【题型】解答题　【知识点】解析几何　【难度】medium
如图，已知椭圆 $C: \frac{x^2}{4} + \frac{y^2}{3} = 1$ 的左焦点为 $F_1$，点 $P$ 是椭圆 $C$ 上位于第一象限的点，$M$，$N$ 是 $y$ 轴上的两个动点（点 $M$ 位于 $x$ 轴上方），满足 $PM \perp FN$ 且 $M \perp F_1N$，线段 $PN$ 交 $x$ 轴于点 $Q$。}

(1) 求椭圆 $C$ 的离心率；

(2) 若点 $M$ 的坐标为 $(0,2)$，求点 $P$ 的坐标；

(3) 求证：$\frac{|PQ|}{|QN|}$ 为定值。
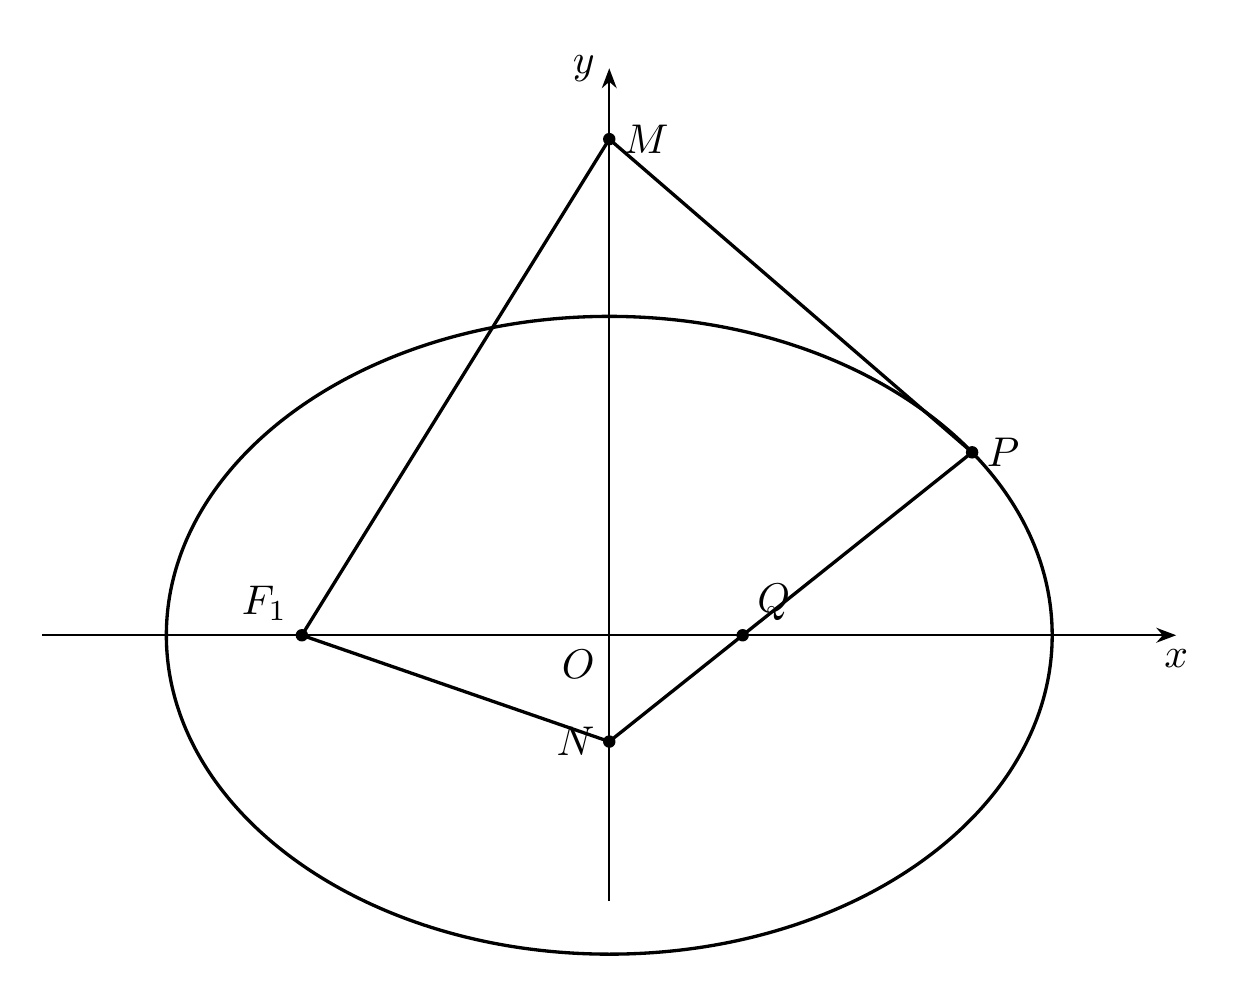
【解答】

\noindent \textbf{【答案】}
(1) $\dfrac{1}{2}$；
(2) $\left(1,\dfrac{3}{2}\right)$；
(3) 定值为 $3$，证明见详解。

\noindent \textbf{【分析】}
(1) 根据椭圆方程，直接求离心率；
(2) 首先利用垂直关系，先求点 $N$ 的坐标，再求点 $P$ 的坐标；
(3) 首先设 $M(0,m)$，设 $N(0,n)$，$P(x_0,y_0),x_0>0,y_0>0$，首先根据 $F_1M \perp F_1N$，得到 $mn=-1$，再根据 $PM \perp PN$，得到坐标的关系，最后根据 $\dfrac{|PQ|}{|QN|}=\dfrac{|y_0|}{|n|}$，即可求解。

\noindent \textbf{【详解】}
(1) 由条件可知，$a^2=4$，$b^2=3$，则 $c^2=a^2-b^2=1$，
所以椭圆的离心率 $e=\dfrac{c}{a}=\dfrac{1}{2}$；

(2) $F_1(-1,0)$，$M(0,2)$，设 $N(0,n)$，$\overrightarrow{F_1M}=(1,2)$，$\overrightarrow{F_1N}=(1,n)$，
因为 $F_1M \perp F_1N$，所以 $1+2n=0$，即 $n=-\dfrac{1}{2}$，即 $N\left(0,-\dfrac{1}{2}\right)$。

设 $P(x_0,y_0),x_0>0,y_0>0$，$\overrightarrow{PM}=(-x_0,2-y_0)$，$\overrightarrow{PN}=(-x_0,-\dfrac{1}{2}-y_0)$，
由题意可知，
\[
\begin{cases}
x_0^2 + (2 - y_0)\left(-\dfrac{1}{2} - y_0\right) = 0 \\
\dfrac{x_0^2}{4} + \dfrac{y_0^2}{3} = 1
\end{cases}
\]
得 $x_0=1$，$y_0=\dfrac{3}{2}$，
则 $P\left(1,\dfrac{3}{2}\right)$；

(3) 设 $F_1(-1,0)$，$M(0,m)$，设 $N(0,n)$，$\overrightarrow{F_1M}=(1,m)$，$\overrightarrow{F_1N}=(1,n)$，$m>0,n<0$，
由 $F_1M \perp F_1N$，所以 $1+mn=0$，得 $mn=-1$，

$P(x_0,y_0),x_0>0,y_0>0$，$\overrightarrow{PM}=(-x_0,m-y_0)$，$\overrightarrow{PN}=(-x_0,n-y_0)$，
由 $PM \perp PN$，所以 $x_0^2 + (m - y_0)(n - y_0) = 0$，且 $\dfrac{x_0^2}{4} + \dfrac{y_0^2}{3} = 1$，
化简得 $y_0^2 + 3(m + n)y_0 - 9 = 0$，又 $mn=-1$，

所以 $y_0^2 + 3(m + n)y_0 + 9mn = 0$，即 $(y_0 + 3m)(y_0 + 3n) = 0$，

所以 $y_0 + 3m > 0$，得 $y_0 + 3n = 0$，

$\dfrac{|PQ|}{|QN|} = \dfrac{|y_0|}{|n|} = -\dfrac{y_0}{n} = 3$。